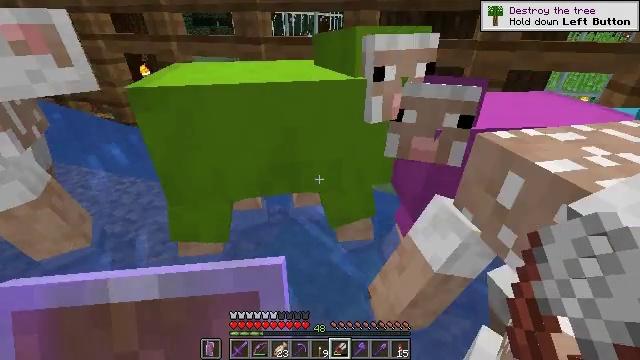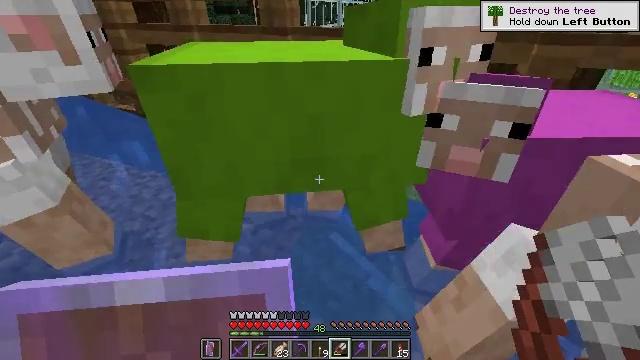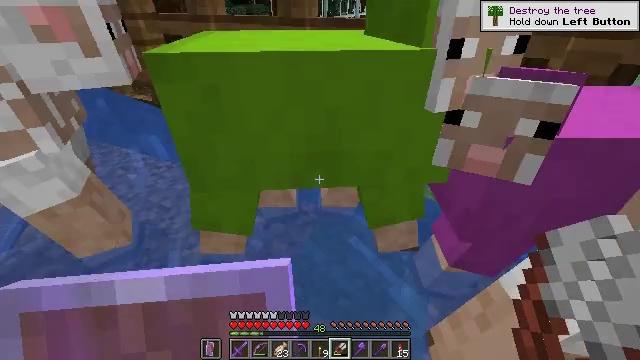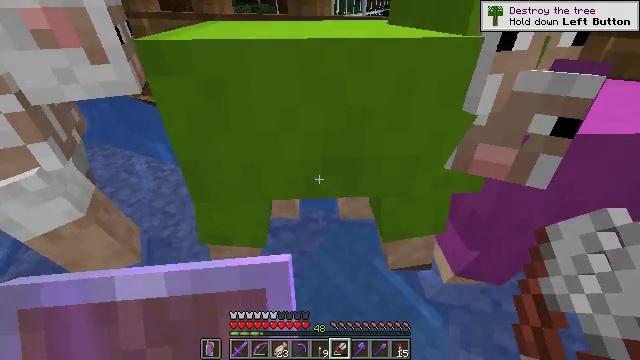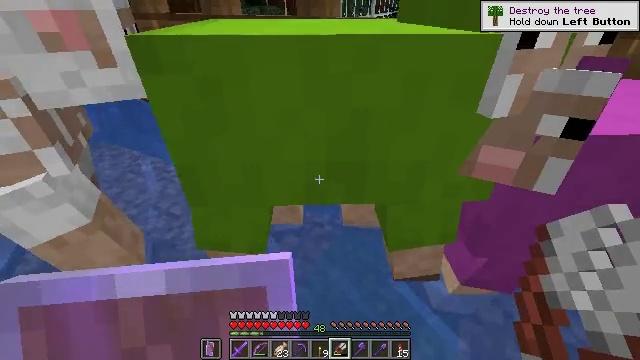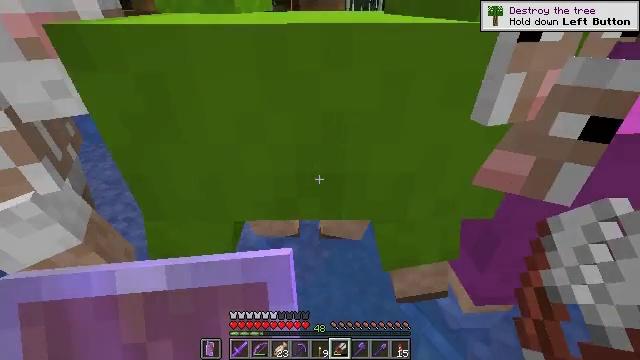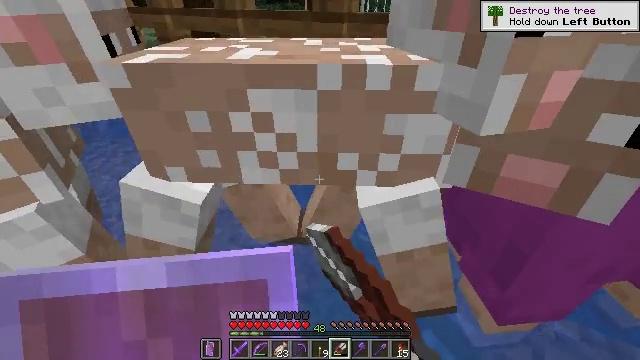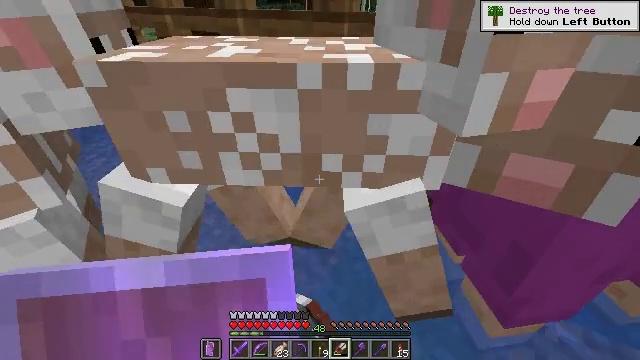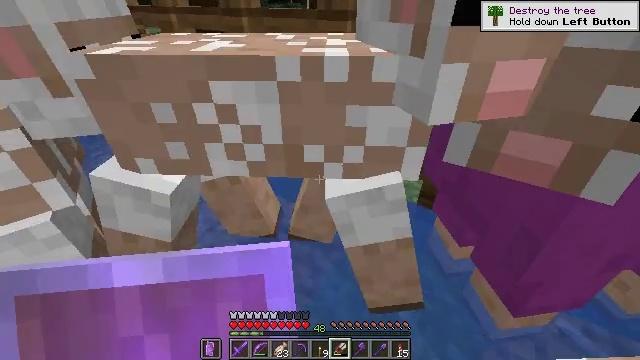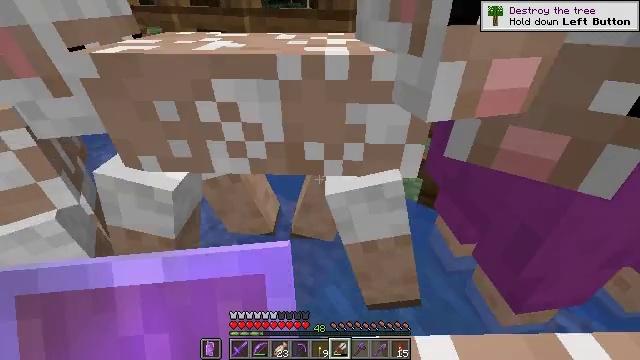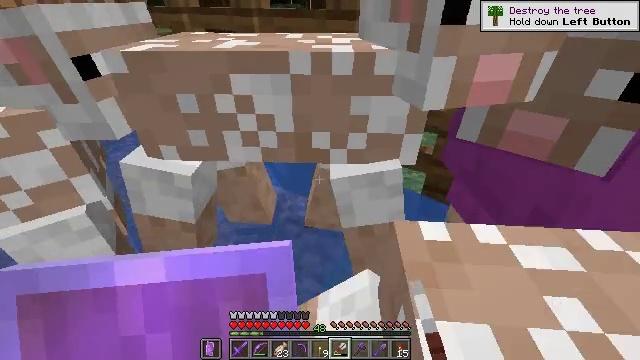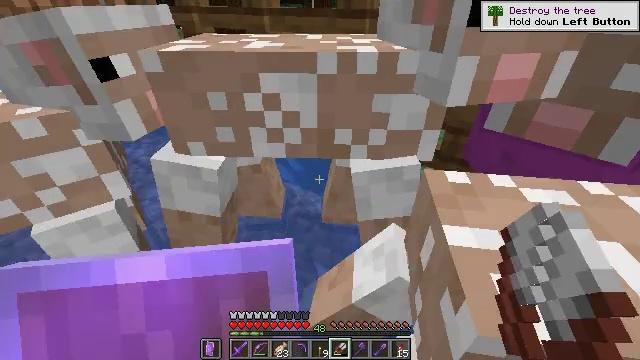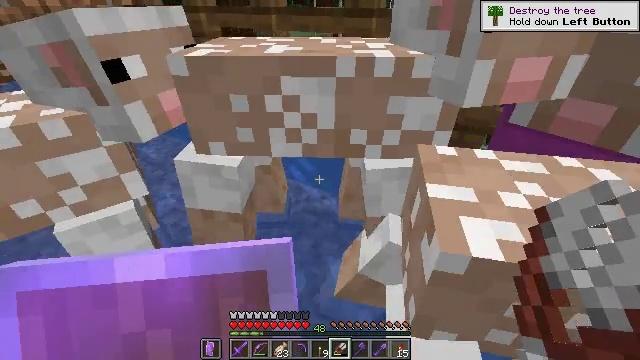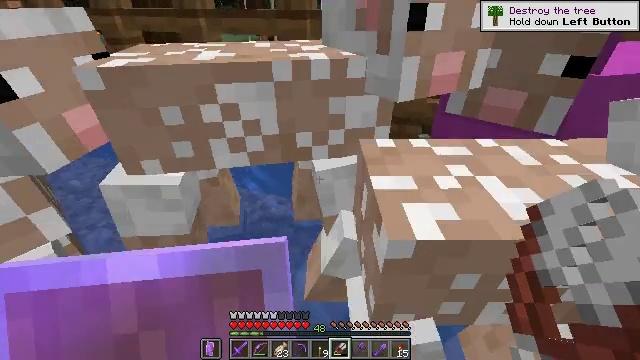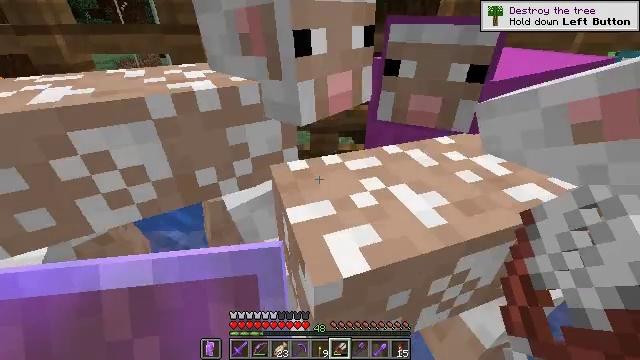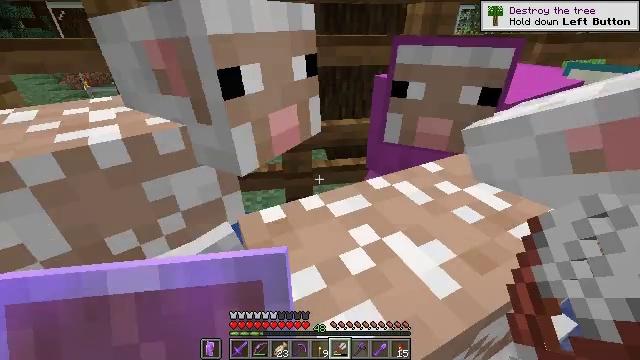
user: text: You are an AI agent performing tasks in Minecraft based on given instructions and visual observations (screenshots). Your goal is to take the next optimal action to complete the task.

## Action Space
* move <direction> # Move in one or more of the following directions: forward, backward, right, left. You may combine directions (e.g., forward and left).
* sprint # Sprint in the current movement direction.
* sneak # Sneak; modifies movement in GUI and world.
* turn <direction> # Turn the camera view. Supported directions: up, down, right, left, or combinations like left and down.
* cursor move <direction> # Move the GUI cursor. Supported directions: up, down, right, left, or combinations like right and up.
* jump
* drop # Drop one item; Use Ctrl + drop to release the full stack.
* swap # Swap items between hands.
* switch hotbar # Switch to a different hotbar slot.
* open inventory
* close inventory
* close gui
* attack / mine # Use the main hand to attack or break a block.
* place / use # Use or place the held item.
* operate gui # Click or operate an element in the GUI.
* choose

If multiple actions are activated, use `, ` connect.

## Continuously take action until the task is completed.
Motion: motion action
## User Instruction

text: craft item air
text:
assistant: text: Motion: move forward, turn left and down, use / place
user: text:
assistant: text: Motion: turn left and down, use / place
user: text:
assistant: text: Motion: use / place
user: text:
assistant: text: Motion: turn left
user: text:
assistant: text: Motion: turn left, use / place
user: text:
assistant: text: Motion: turn left, use / place
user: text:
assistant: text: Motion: use / place
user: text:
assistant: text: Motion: use / place
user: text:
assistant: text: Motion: no_op
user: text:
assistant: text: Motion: no_op
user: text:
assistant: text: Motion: use / place
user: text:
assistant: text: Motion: use / place
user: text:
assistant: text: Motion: move forward, turn right, use / place
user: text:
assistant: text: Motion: move forward, turn right and up
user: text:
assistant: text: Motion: move forward, turn right and up
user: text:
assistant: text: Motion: move forward, use / place
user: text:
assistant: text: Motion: move forward, use / place
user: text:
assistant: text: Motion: use / place
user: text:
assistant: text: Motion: turn right, use / place
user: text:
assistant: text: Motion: turn right and up
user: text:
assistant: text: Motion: turn right and up
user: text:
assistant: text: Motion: use / place
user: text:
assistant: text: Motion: use / place
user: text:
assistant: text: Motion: use / place
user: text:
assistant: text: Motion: turn right, use / place
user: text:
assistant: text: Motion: turn right
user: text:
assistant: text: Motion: turn right and up
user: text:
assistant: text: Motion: turn right and up
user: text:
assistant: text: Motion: use / place
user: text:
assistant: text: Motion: move forward, use / place